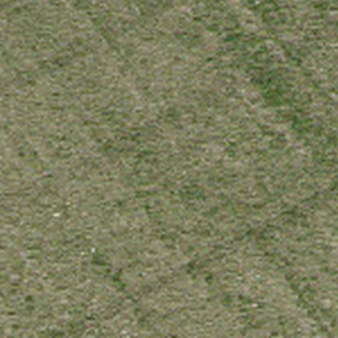
Label: other